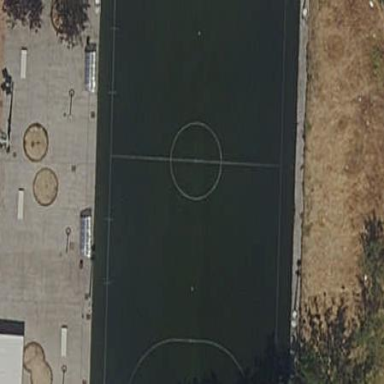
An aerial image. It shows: Soccer pitch designated for leisure and sports activities.